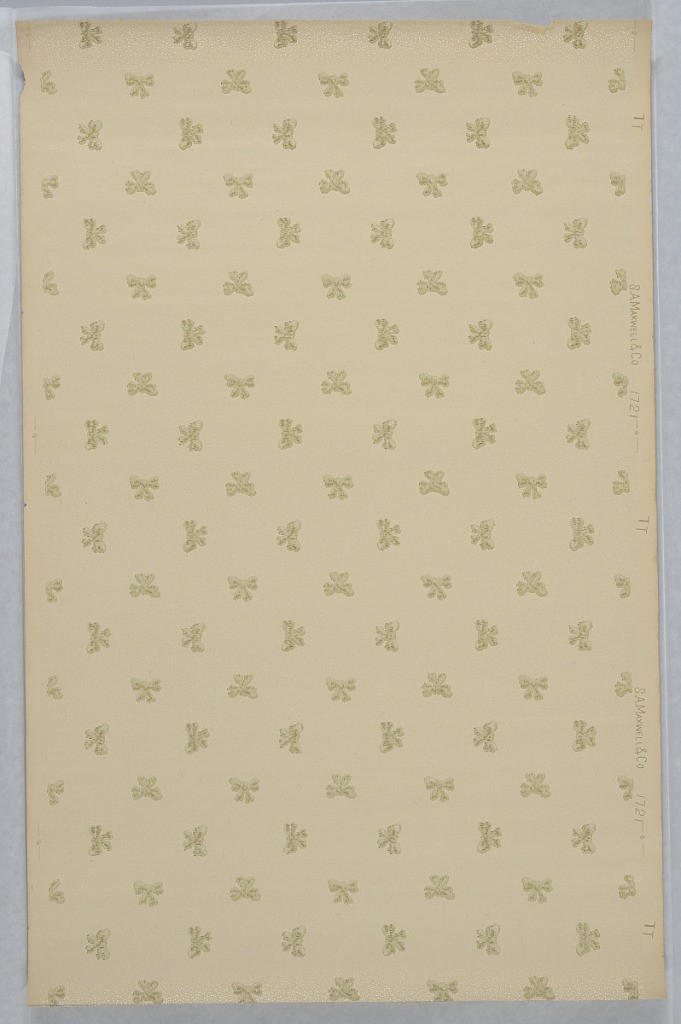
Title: Ceiling paper
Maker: Maxwell & Co., S.A., Chicago, Illinois, USA
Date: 1905–1915
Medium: Machine-printed paper, liquid mica
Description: Petite ribbon bow ties or knots, facing in all directions, printed in columns or diagonal rows. Printed in brown and tan on a mica-speckled off-white background.